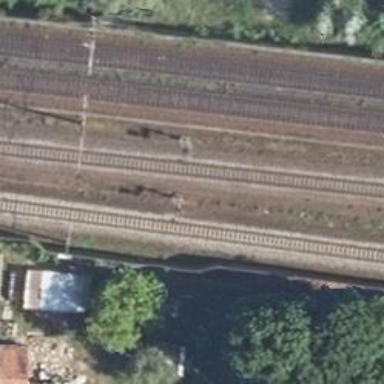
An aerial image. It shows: Railway signal.